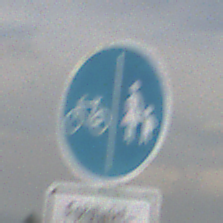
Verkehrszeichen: GetrennterRadUndGehwegRadwegLinks
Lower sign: BesondereFahrzeugeUndTransportgueter7
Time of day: Midday
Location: Outdoor (Nature)
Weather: PartlyCloudy
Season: NotSpecified
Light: Natural